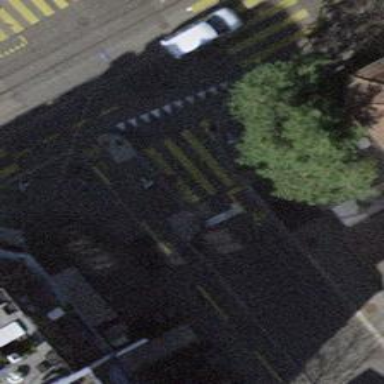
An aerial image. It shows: Zebra crossing with traffic signals. The crossing is marked by traffic lights.